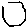
Label: hexagon